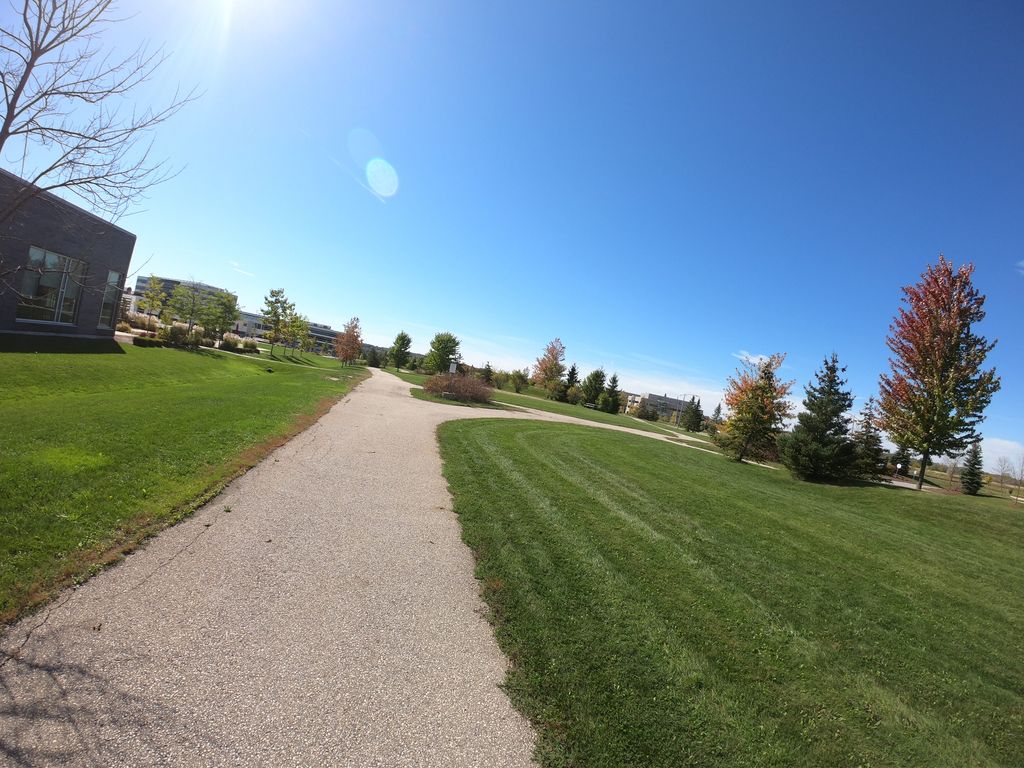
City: kitchener-waterloo